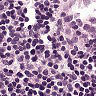
Metastatic tissue present: no